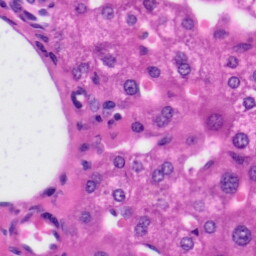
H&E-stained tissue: Liver